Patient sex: F
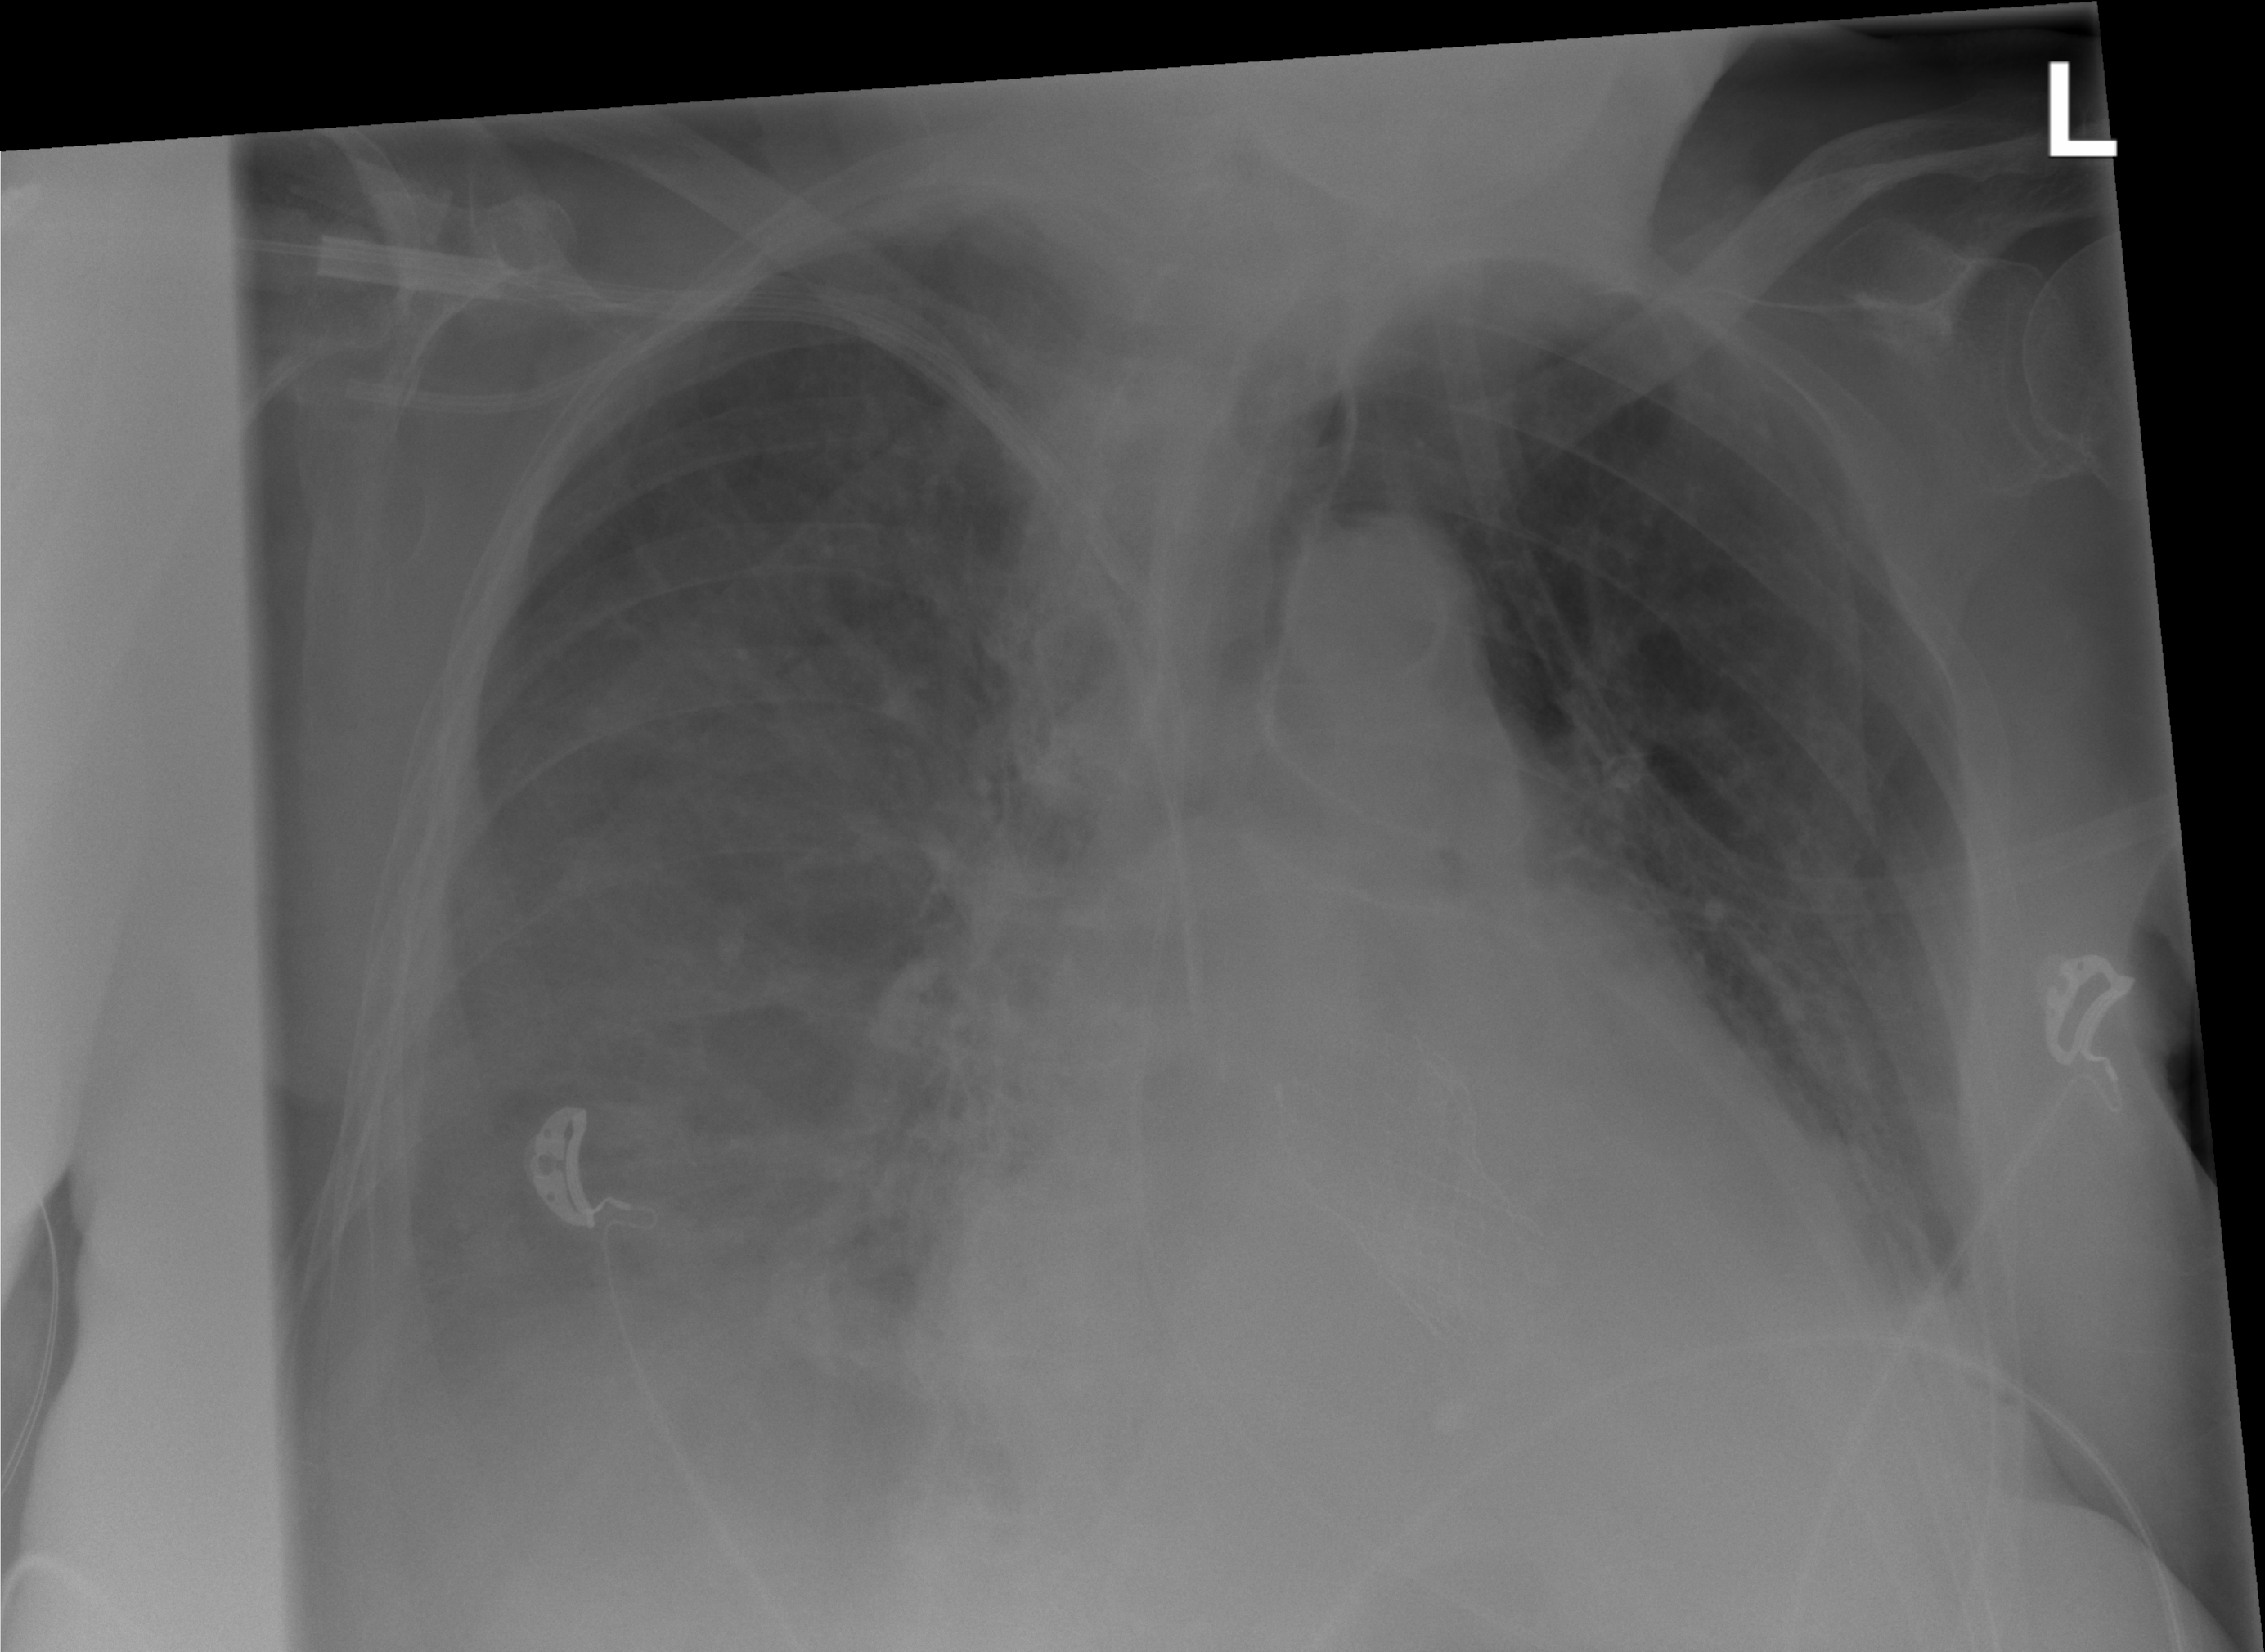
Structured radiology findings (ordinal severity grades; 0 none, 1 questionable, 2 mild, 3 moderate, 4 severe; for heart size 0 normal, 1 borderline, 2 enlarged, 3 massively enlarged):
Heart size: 2
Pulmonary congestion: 2
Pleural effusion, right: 2
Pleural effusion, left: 2
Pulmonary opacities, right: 0
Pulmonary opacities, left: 0
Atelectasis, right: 2
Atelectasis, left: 2